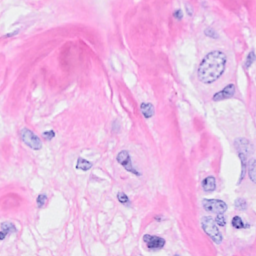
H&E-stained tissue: Breast